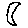
Label: moon